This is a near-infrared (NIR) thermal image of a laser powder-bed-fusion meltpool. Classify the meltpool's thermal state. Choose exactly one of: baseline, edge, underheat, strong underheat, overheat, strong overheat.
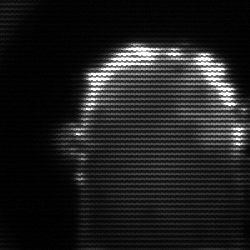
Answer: baseline